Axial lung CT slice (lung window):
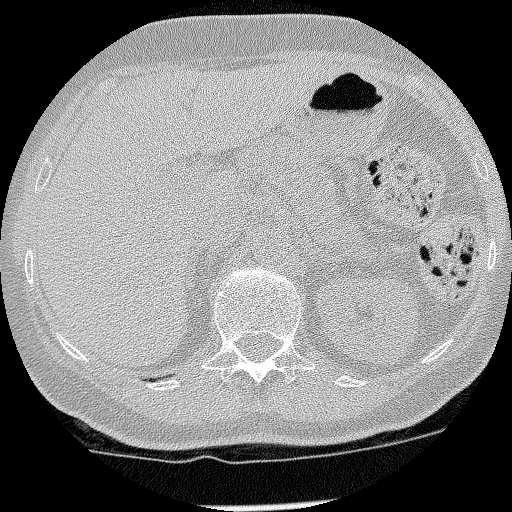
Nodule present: no